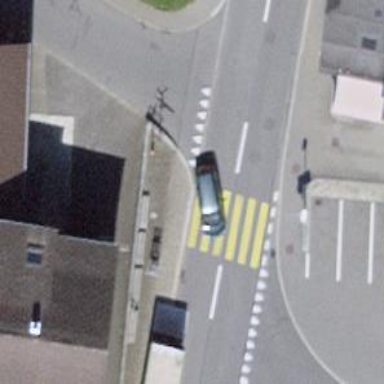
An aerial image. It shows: Marked crossing with zebra stripes on the road.